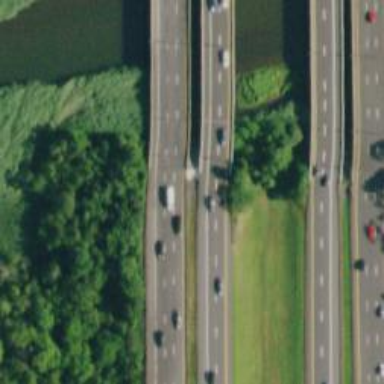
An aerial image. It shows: Urban freeway expressway bridge.